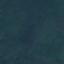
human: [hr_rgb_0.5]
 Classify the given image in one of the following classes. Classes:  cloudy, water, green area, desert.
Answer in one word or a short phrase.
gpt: green area